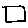
Label: square